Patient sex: M
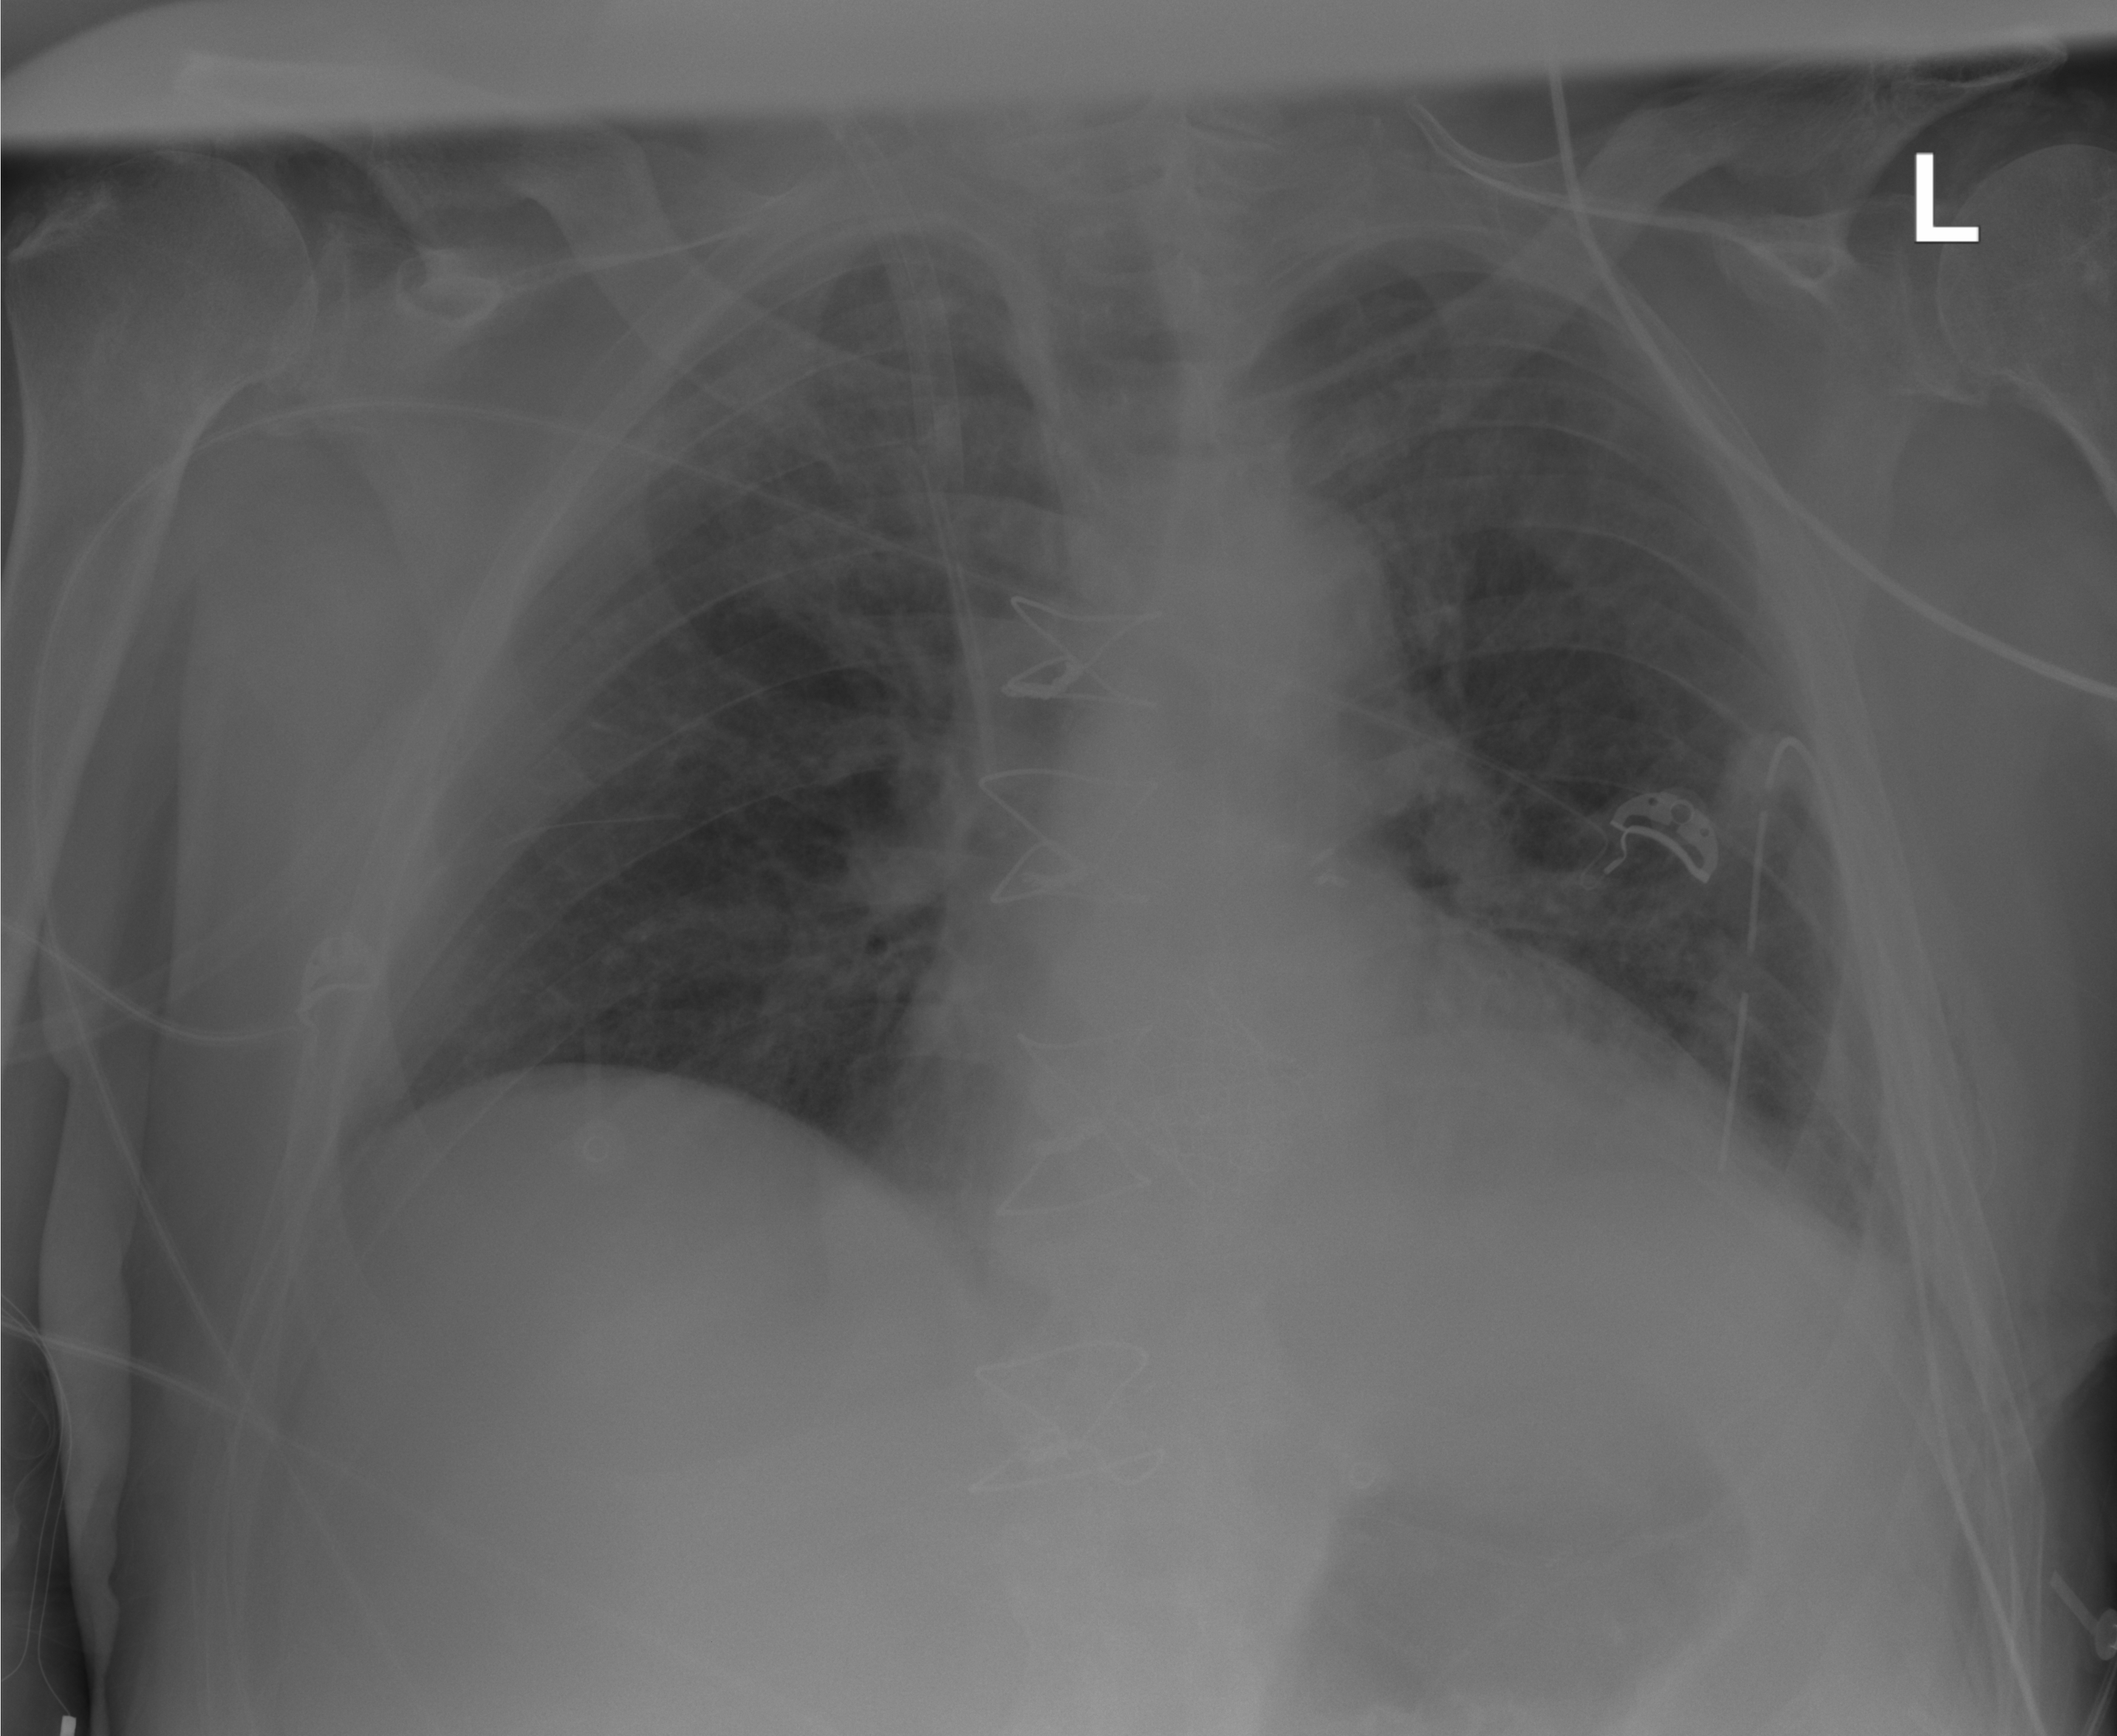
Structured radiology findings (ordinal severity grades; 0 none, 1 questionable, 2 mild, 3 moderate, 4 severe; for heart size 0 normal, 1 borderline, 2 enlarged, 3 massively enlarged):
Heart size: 2
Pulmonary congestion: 0
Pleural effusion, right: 0
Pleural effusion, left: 1
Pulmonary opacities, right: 1
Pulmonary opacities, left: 1
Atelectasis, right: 0
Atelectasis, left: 0